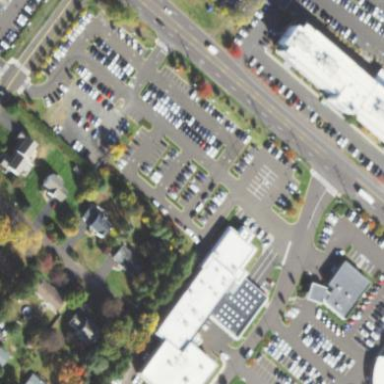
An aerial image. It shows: Retail building that houses car shop.